Interaction volume radius: 10 \u00c5
Interaction volume height: 15 \u00c5
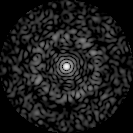
Disorder parameter: 0.8475